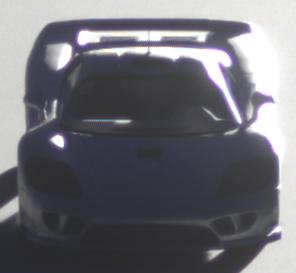
Make: Saleen
Model: S7
Detailed model: -
Model produced from: 2000
Model produced until: 2008
Doors: 2
Color: white
Road condition: dry road
Daytime: sunrise or sunset
Contrast: high contrast